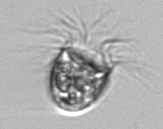
Label: Balanion